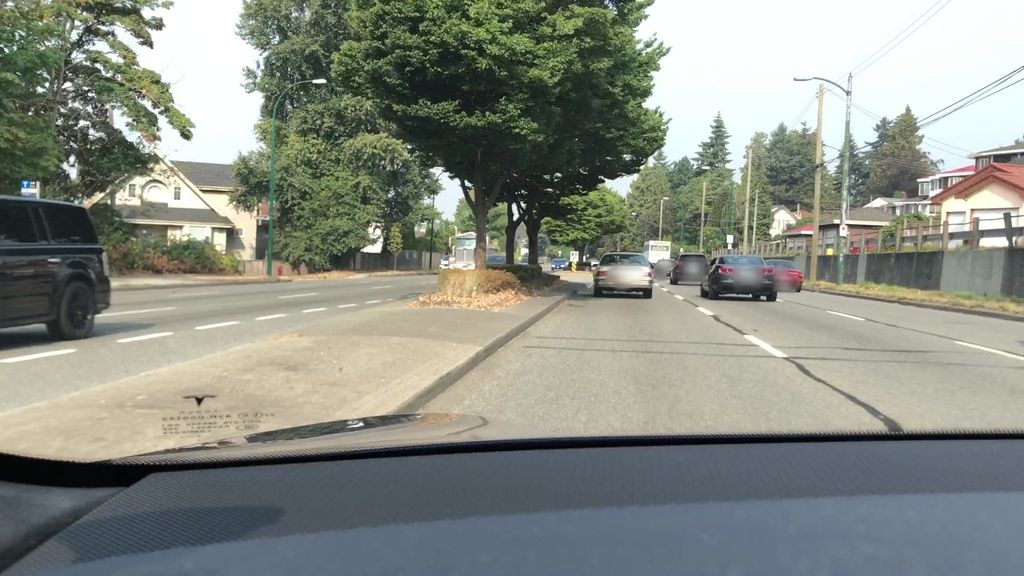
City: vancouver